Interaction volume radius: 10 \u00c5
Interaction volume height: 30 \u00c5
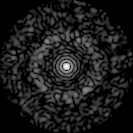
Disorder parameter: 0.8132